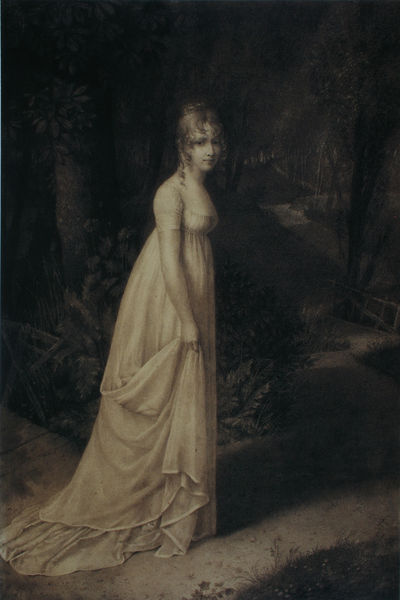
Titel: Selbstbildnis
Künstler: Hortense Beauharnais
Standort: Arenenberg (Thurgau)
Institution: Napoleon-Museum
Schlagwörter: baum, blätter, dunkel, gemälde, hand, körper, laub, schatten, weiß, baumstämme, bäume, grün, mädchen, abend, ausschnitt, blumen, braun, brust, busen, frau, frisur, haar, hell, kleid, kreide, licht, mund, nacht, nase, pastell, strasse, zeichnung, zimmer, blick, dame, gras, park, schleier, weg, wiese, zaun, beige, hochformat, blond, jung, arm, augen, blass, falten, gesicht, halten, inkarnat, stehen, ärmel, portrait, porträt, bach, erde, gräser, stamm, brücke, busch, gatter, gehen, pfad, sträucher, wege, boden, dunkelheit, gewand, gold, haare, pose, stehend, kind, klassizismus, pflanzen, dekoltee, kontrast, locke, locken, prinzessin, wald, schleppe, brüste, dutt, düster, laufen, türe, spazieren, sepia, romantik, steg, weib, finster, festhalten, farn, geländer, faltenwurf, junge frau, allein, dekolleté, dünn, gespenst, ganzkörper, biedermeier, romantisch, verschlungen, schatte, kurzärmelig, hain, empire, kraut, waldweg, fee, lockenkopf, geist, hautfarben, hochrechteckig, agrten, langes kleid, nachtstück, geht, mädchen 17.jahrhundert weißes kleid, waldweg dunkel, zun, verschlungener weg